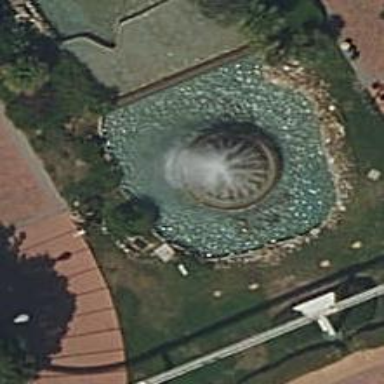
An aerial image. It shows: Fountain.